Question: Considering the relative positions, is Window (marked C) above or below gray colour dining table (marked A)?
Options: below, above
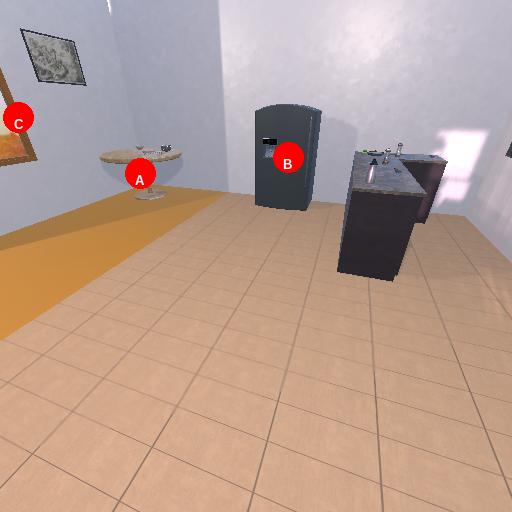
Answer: below